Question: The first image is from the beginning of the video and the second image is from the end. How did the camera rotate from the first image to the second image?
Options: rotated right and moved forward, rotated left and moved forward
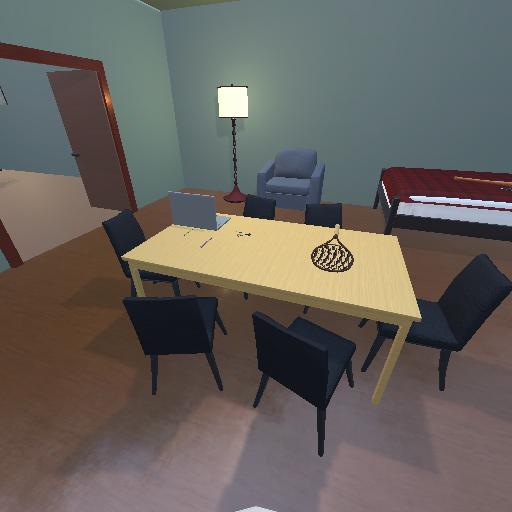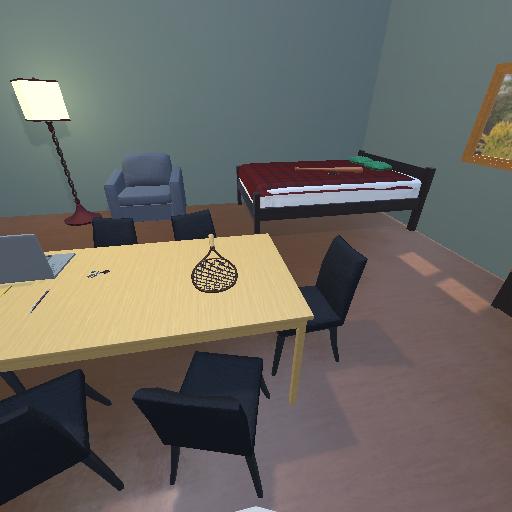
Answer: rotated right and moved forward